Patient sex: M
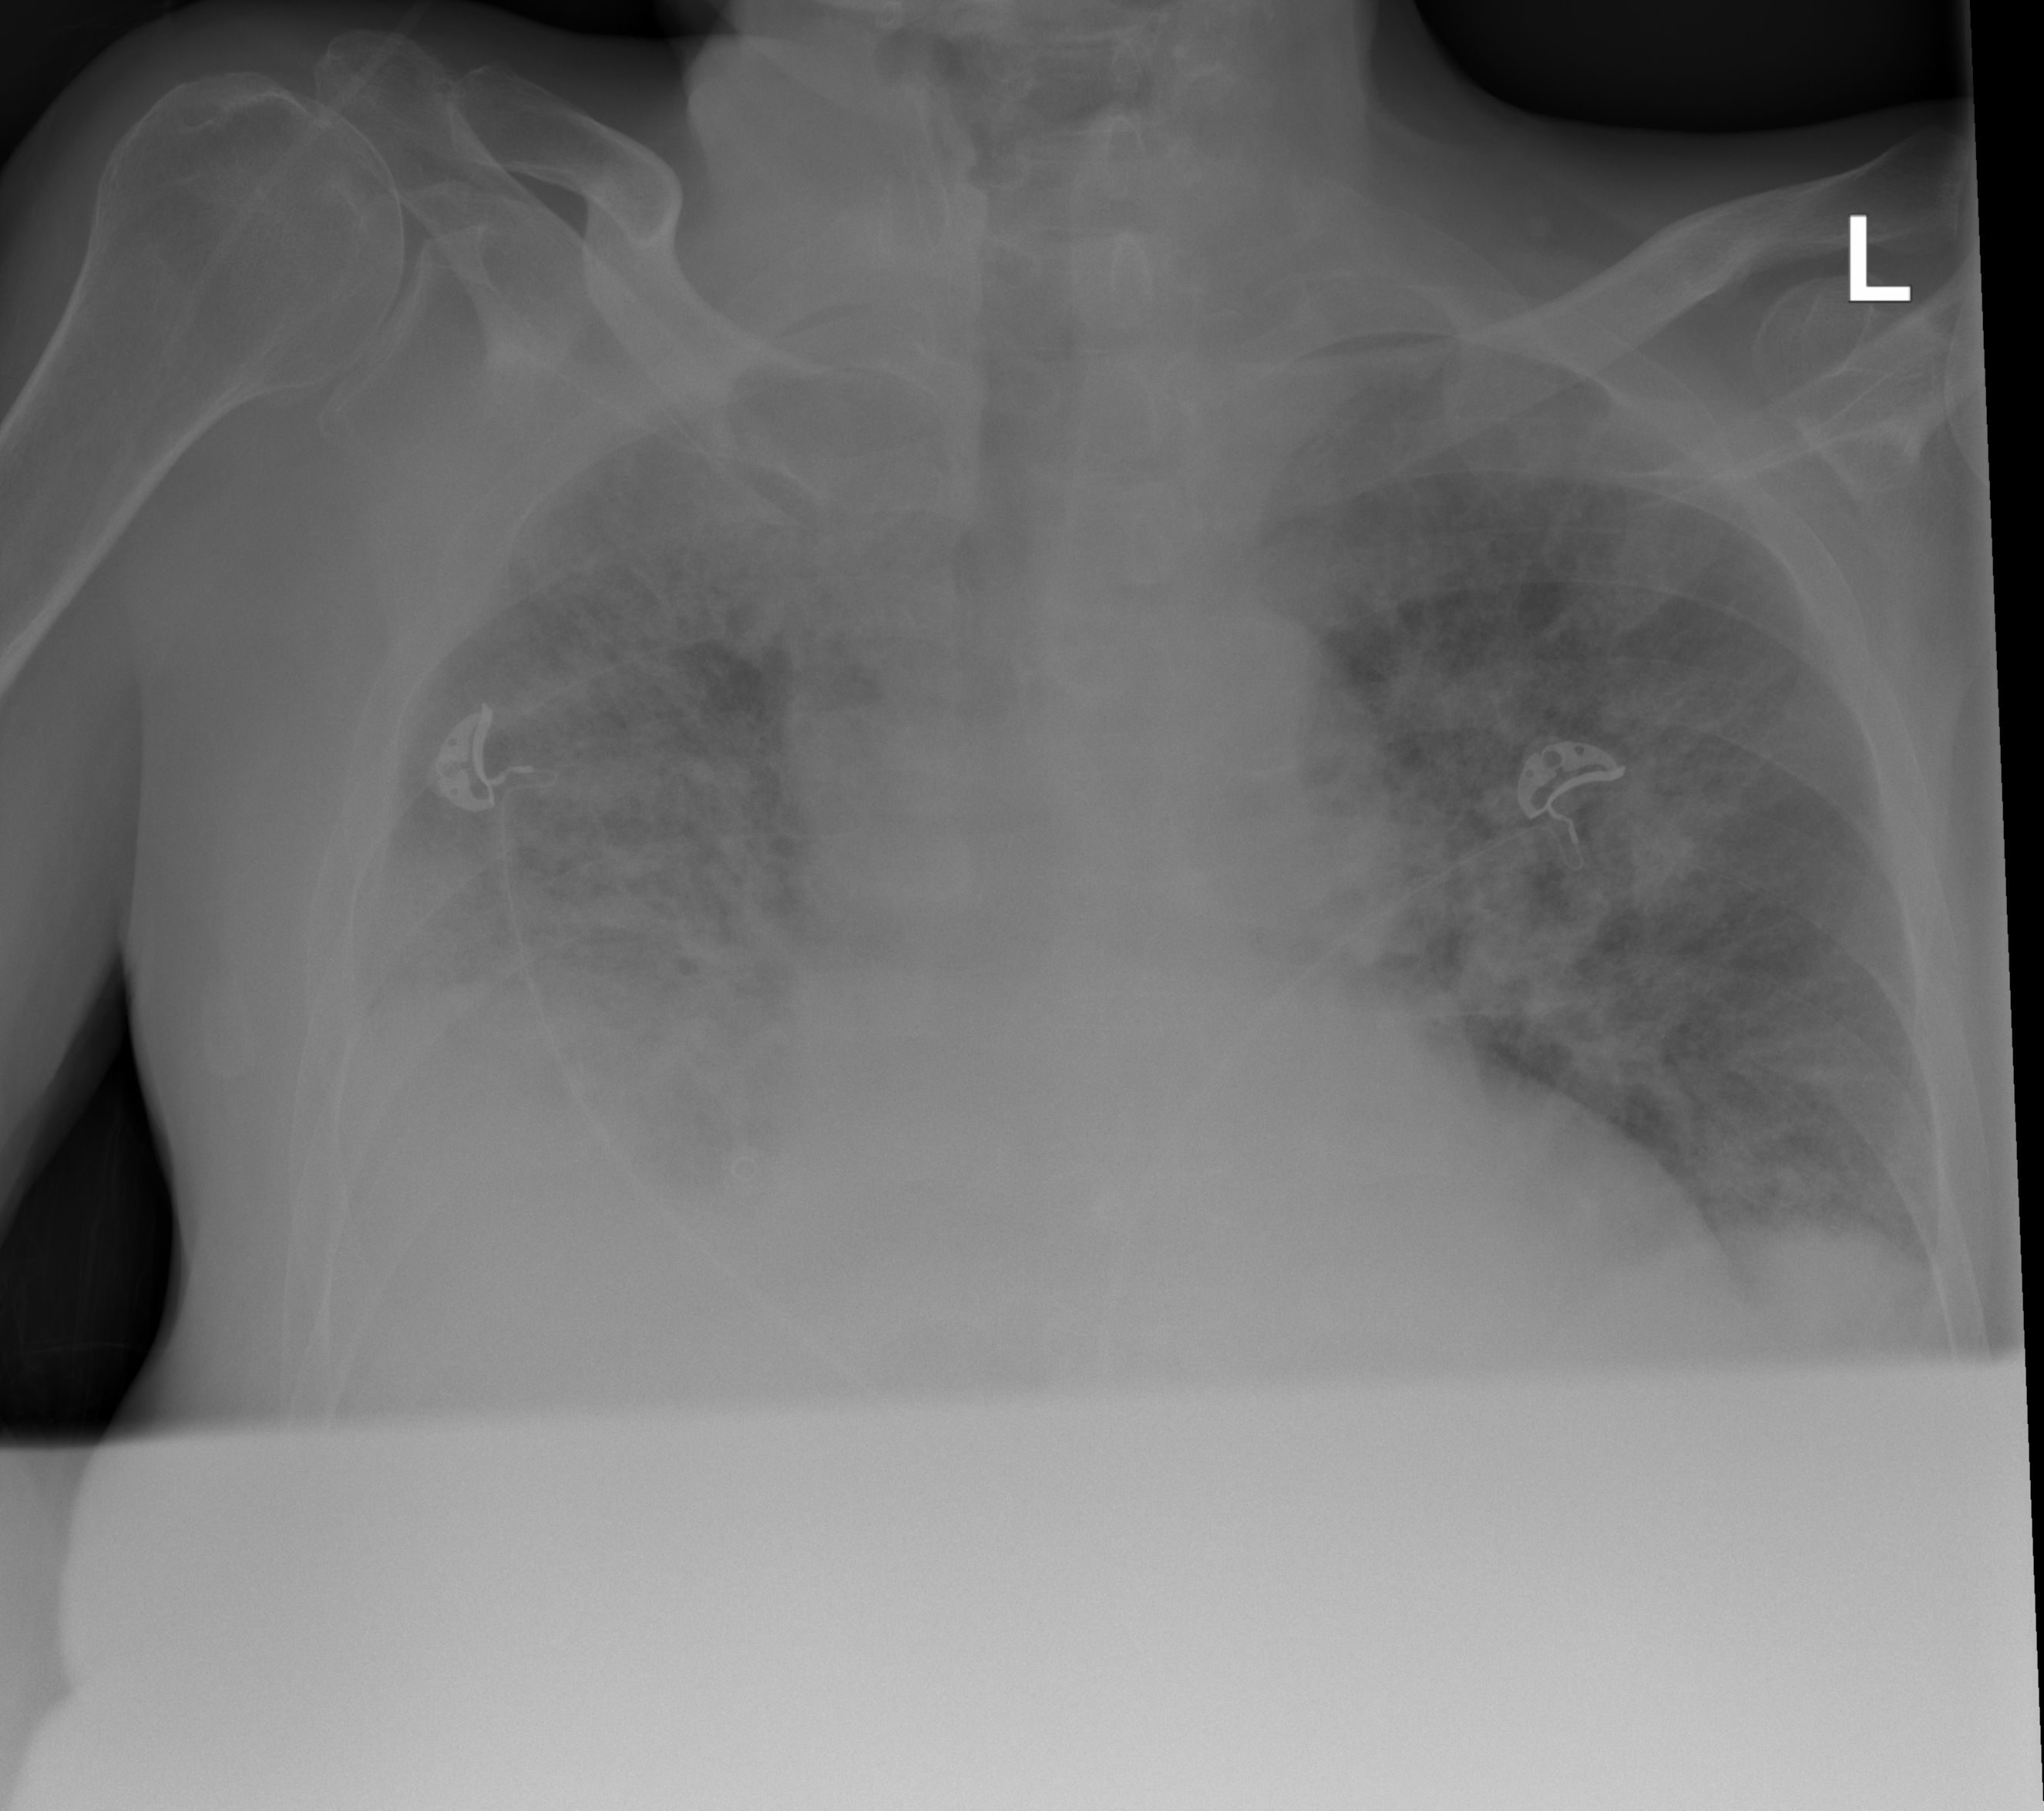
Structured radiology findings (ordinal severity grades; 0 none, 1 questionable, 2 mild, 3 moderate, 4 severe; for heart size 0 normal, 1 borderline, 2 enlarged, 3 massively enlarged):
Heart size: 1
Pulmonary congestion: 2
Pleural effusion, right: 3
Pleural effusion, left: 1
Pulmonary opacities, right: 4
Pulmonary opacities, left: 3
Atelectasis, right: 3
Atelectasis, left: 2